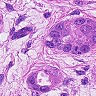
Metastatic tissue present: yes